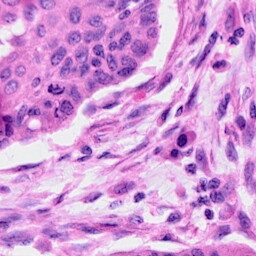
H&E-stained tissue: Cervix